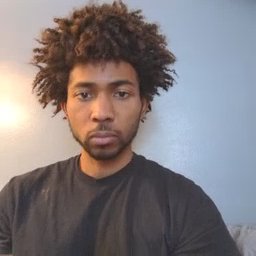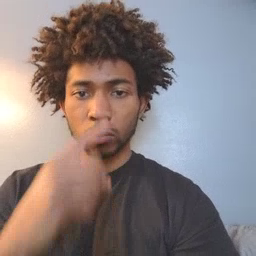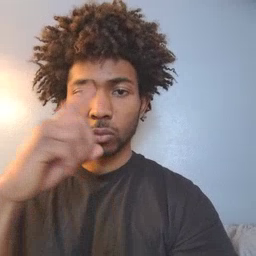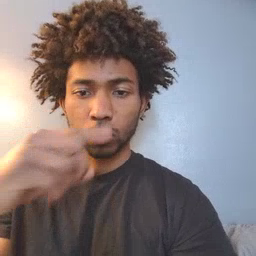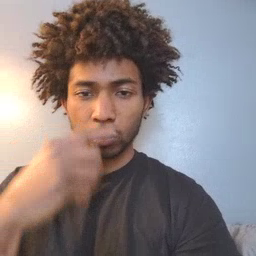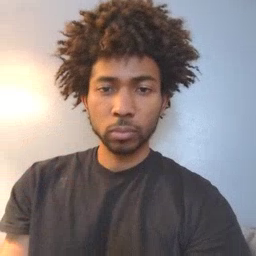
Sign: noisy